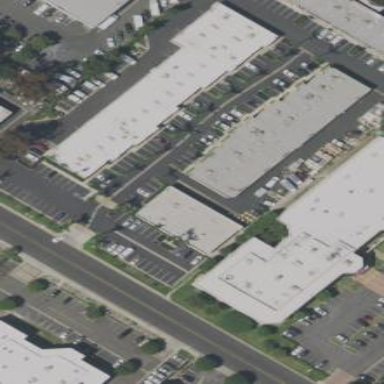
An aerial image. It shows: Commercial area.